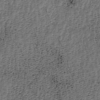
Label: not_dusty